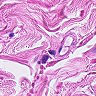
Metastatic tissue present: no